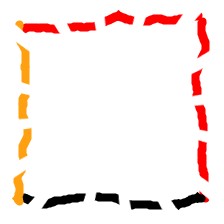
Shape: square